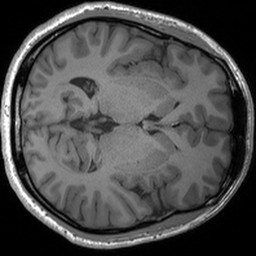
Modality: T1w
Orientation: axial
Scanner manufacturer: siemens
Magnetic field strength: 3 T
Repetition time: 1.54 s
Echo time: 0.00234 s